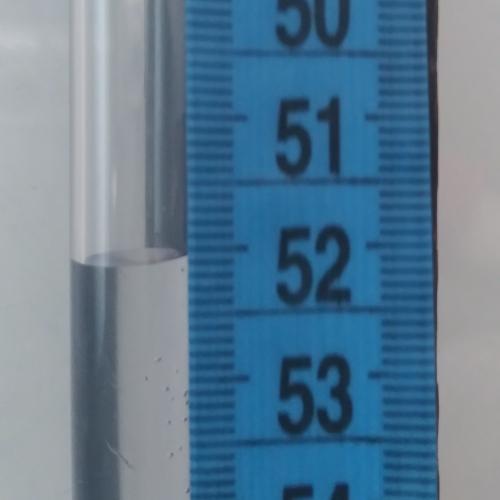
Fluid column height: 52.1 cm